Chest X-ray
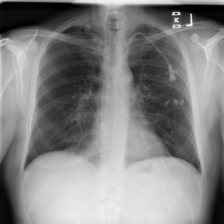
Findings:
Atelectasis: negative
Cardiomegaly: negative
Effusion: negative
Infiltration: negative
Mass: negative
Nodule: negative
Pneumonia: negative
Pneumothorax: negative
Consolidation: negative
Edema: negative
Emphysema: negative
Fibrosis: negative
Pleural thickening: negative
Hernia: negative